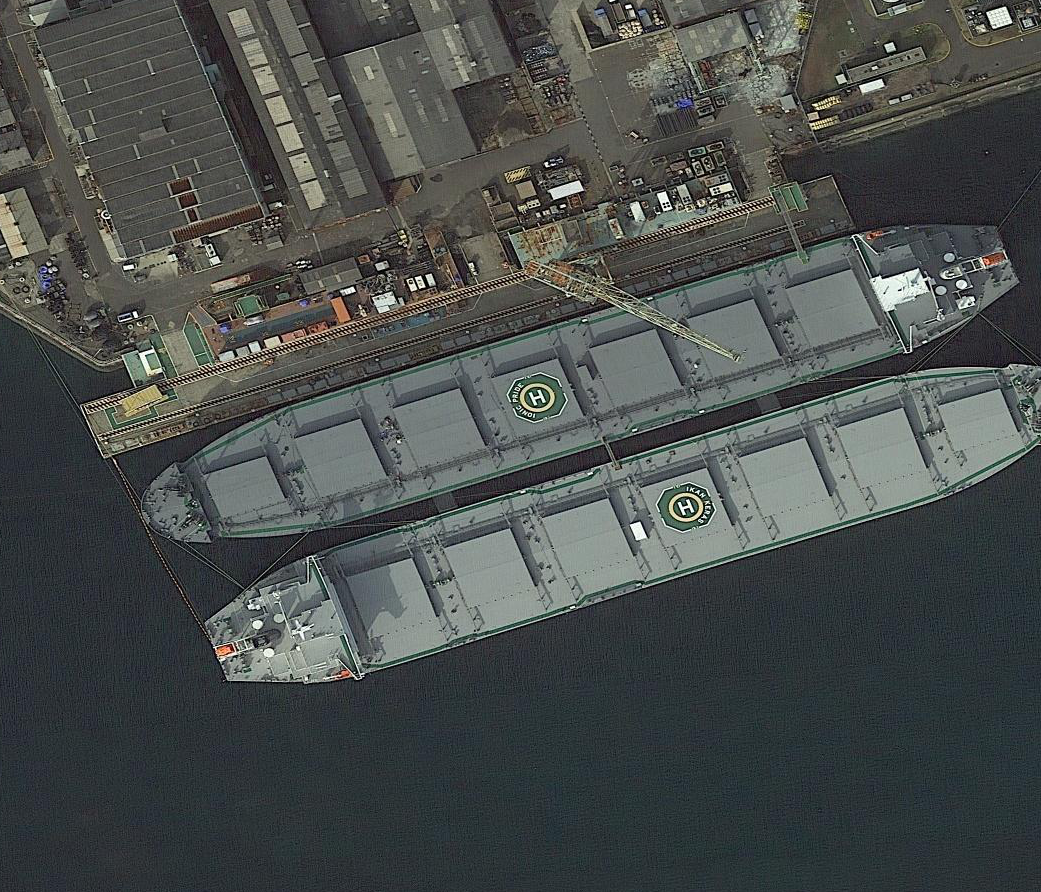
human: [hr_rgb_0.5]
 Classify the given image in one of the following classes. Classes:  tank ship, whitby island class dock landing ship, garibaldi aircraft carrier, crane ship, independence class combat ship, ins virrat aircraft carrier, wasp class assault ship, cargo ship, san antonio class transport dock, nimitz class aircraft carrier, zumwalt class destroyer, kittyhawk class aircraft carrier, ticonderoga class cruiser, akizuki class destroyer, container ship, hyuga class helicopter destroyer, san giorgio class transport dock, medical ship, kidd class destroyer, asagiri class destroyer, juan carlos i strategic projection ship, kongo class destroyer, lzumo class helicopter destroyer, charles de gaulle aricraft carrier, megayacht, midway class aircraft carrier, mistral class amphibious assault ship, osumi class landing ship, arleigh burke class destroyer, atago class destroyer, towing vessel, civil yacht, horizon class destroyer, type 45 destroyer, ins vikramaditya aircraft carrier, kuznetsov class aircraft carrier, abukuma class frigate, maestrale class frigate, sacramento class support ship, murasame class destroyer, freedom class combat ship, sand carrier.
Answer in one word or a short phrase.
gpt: Cargo ship